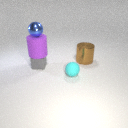
small blue metal sphere above large purple rubber cylinder